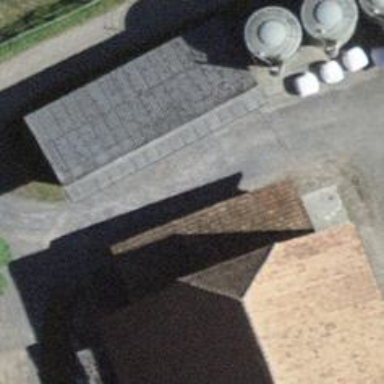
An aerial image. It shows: Barn.